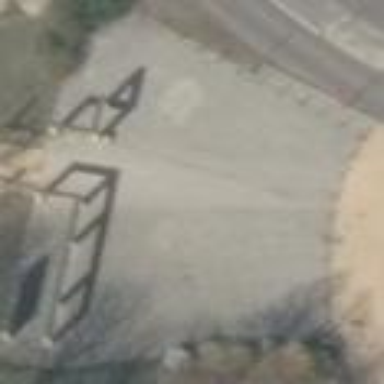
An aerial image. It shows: Pedestrian road with cobblestone surface.